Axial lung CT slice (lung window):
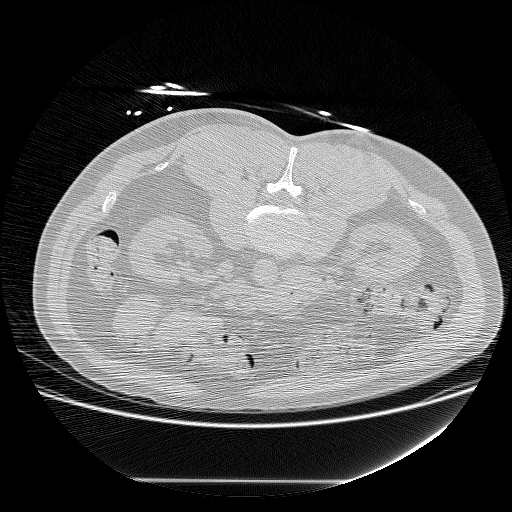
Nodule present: no